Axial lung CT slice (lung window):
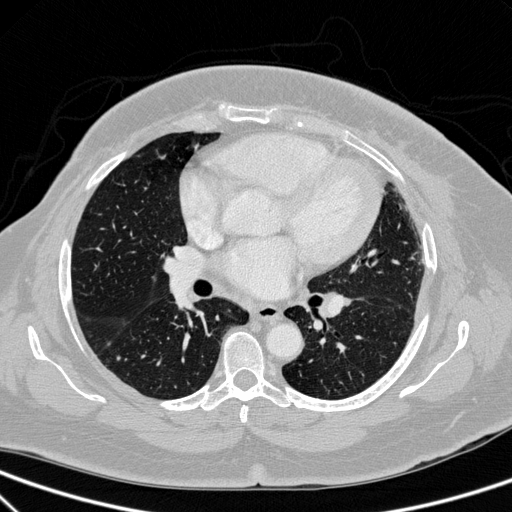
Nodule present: no